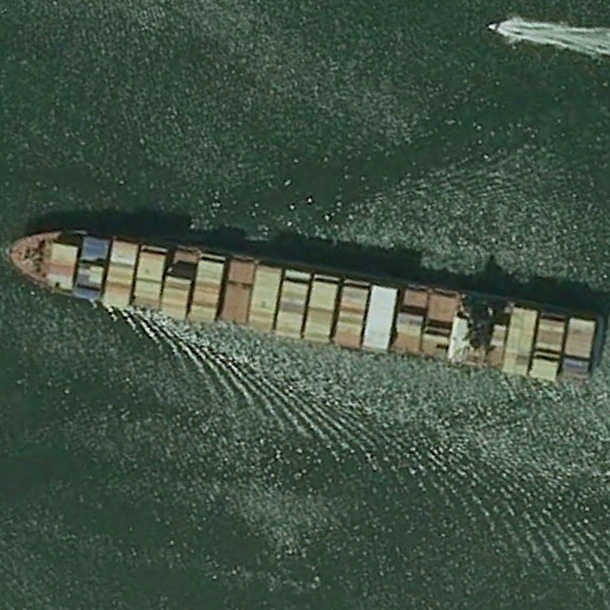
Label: Container_ship